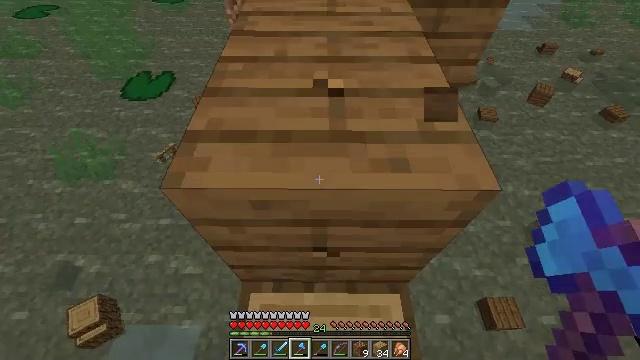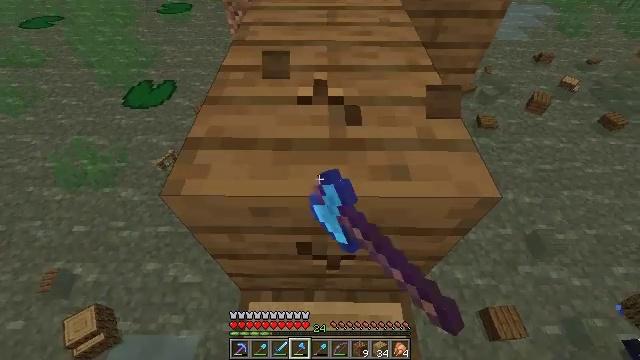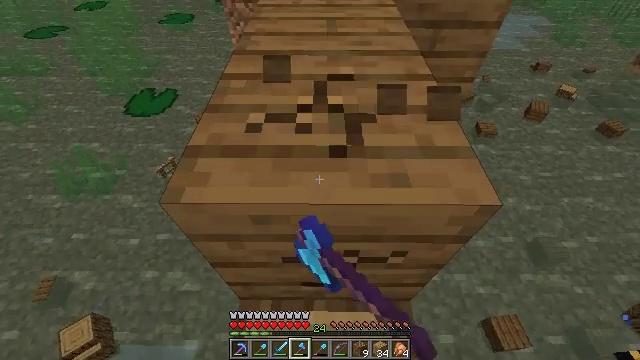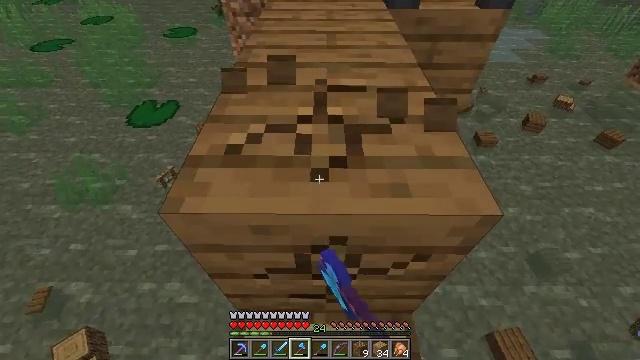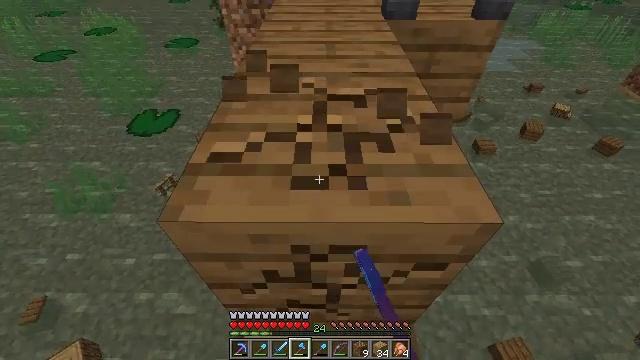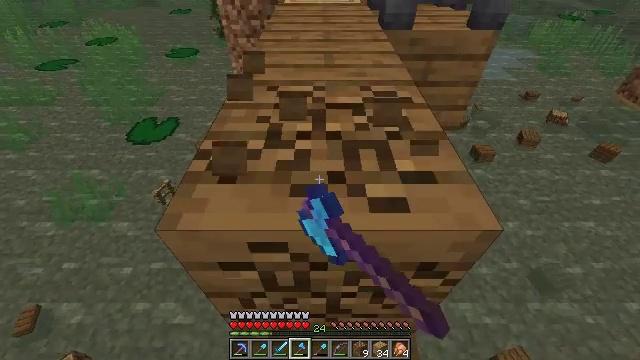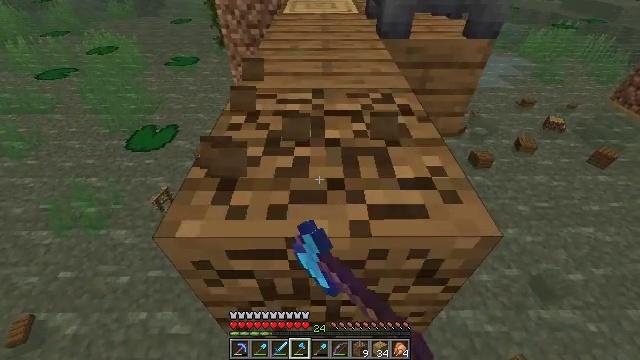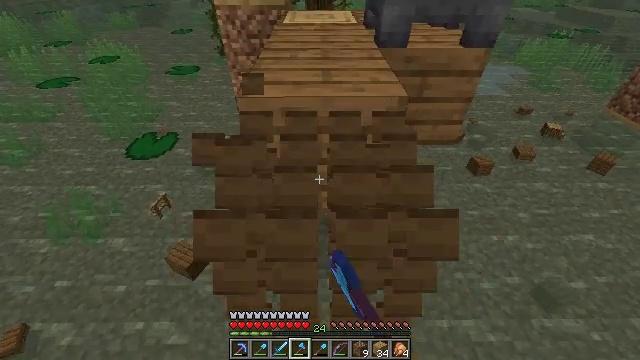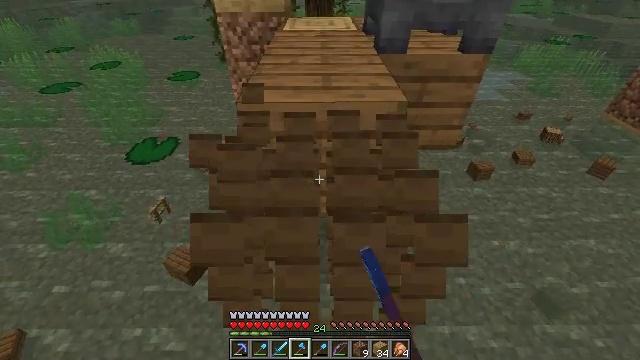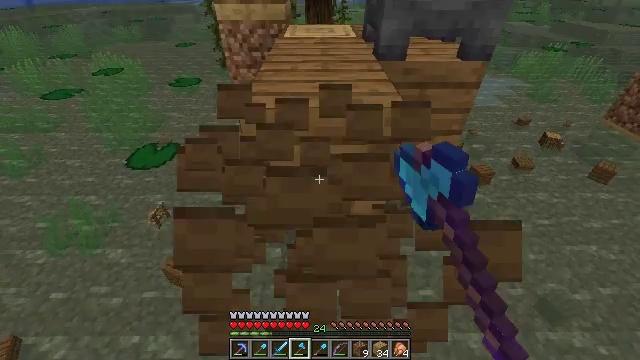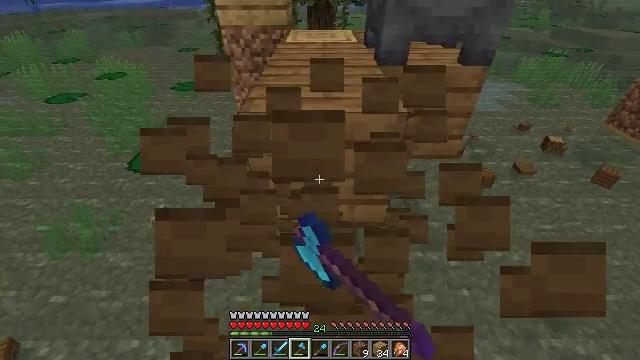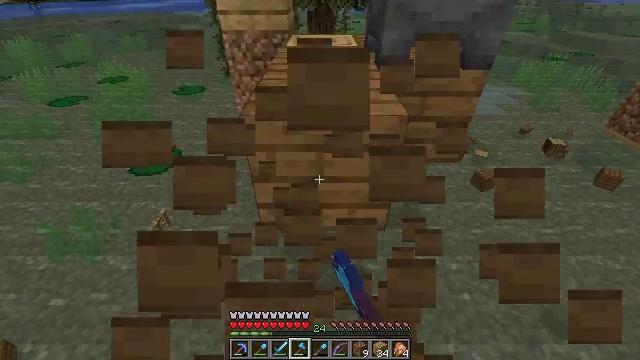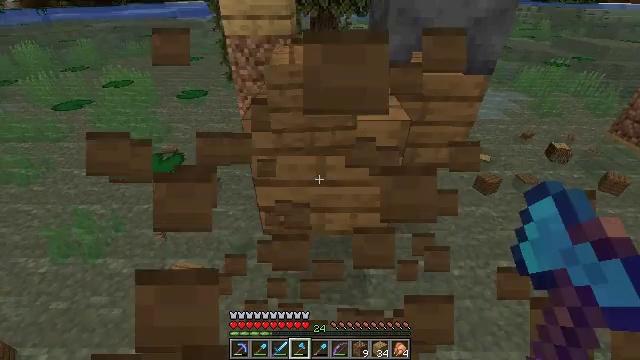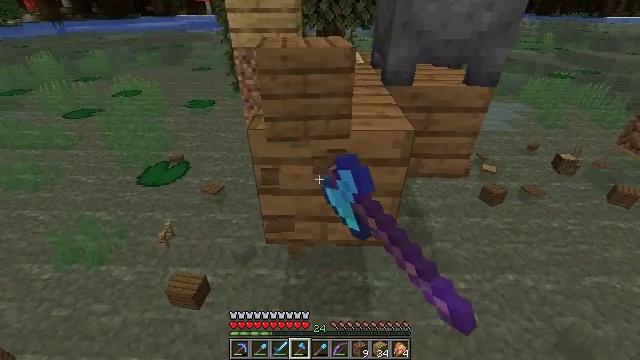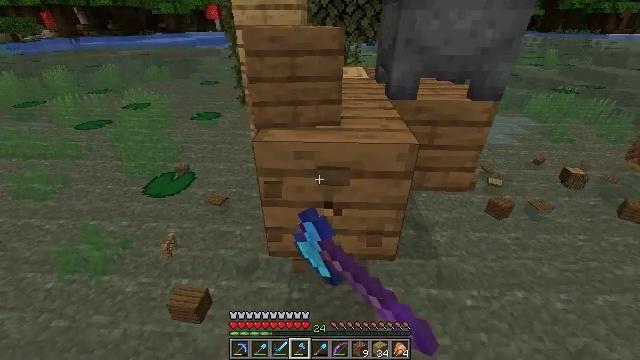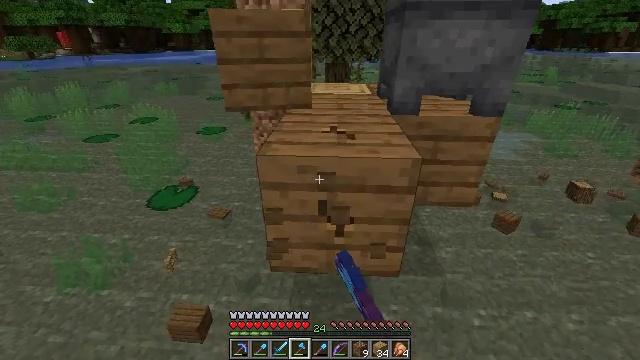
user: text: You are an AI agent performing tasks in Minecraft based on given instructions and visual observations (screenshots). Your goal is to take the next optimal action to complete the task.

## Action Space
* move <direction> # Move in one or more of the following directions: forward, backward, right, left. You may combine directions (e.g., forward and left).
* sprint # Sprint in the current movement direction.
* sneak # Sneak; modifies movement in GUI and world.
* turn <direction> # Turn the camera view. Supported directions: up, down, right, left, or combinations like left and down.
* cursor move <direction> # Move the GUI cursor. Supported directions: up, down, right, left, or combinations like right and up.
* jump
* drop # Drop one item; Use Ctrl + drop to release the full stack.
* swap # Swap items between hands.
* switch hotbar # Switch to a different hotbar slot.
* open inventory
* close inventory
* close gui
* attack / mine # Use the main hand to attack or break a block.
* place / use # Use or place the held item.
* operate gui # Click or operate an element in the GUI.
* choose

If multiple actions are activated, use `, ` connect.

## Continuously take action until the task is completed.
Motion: motion action
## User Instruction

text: Collect spruce planks from an old building.
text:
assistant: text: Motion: turn up, attack / mine
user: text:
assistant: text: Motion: turn up, attack / mine
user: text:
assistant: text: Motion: turn up, attack / mine
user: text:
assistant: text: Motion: turn up, attack / mine
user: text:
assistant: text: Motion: turn up, attack / mine
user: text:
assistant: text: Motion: turn up, attack / mine
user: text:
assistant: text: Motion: turn up, attack / mine
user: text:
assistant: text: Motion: turn up, attack / mine
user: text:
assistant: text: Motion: turn up, attack / mine
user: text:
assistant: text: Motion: attack / mine
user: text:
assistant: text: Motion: attack / mine
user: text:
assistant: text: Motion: attack / mine
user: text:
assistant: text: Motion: turn left and up, attack / mine
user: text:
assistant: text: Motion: turn left and up, attack / mine
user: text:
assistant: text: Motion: turn up, attack / mine
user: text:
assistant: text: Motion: turn up, attack / mine
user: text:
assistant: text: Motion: turn up, attack / mine
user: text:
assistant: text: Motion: attack / mine
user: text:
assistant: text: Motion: attack / mine
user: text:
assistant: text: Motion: attack / mine
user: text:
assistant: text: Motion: attack / mine
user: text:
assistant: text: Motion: attack / mine
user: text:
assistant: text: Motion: attack / mine
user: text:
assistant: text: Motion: turn up, attack / mine
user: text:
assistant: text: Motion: attack / mine
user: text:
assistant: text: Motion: turn up, attack / mine
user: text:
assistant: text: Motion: turn up, attack / mine
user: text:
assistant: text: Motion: attack / mine
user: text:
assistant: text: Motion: attack / mine
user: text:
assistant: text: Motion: attack / mine